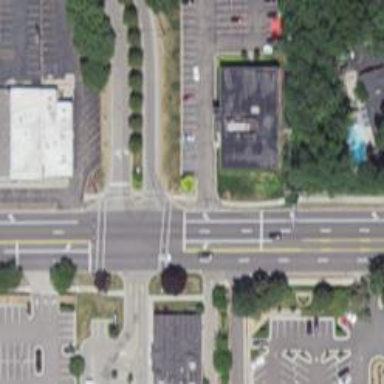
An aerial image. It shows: Marked road crossing.